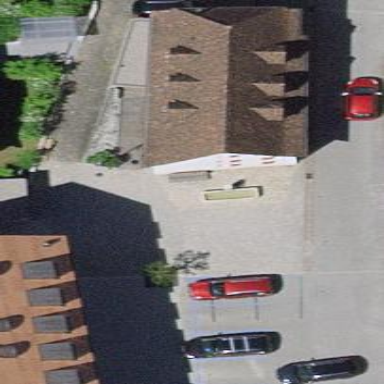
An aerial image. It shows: Community centre building.